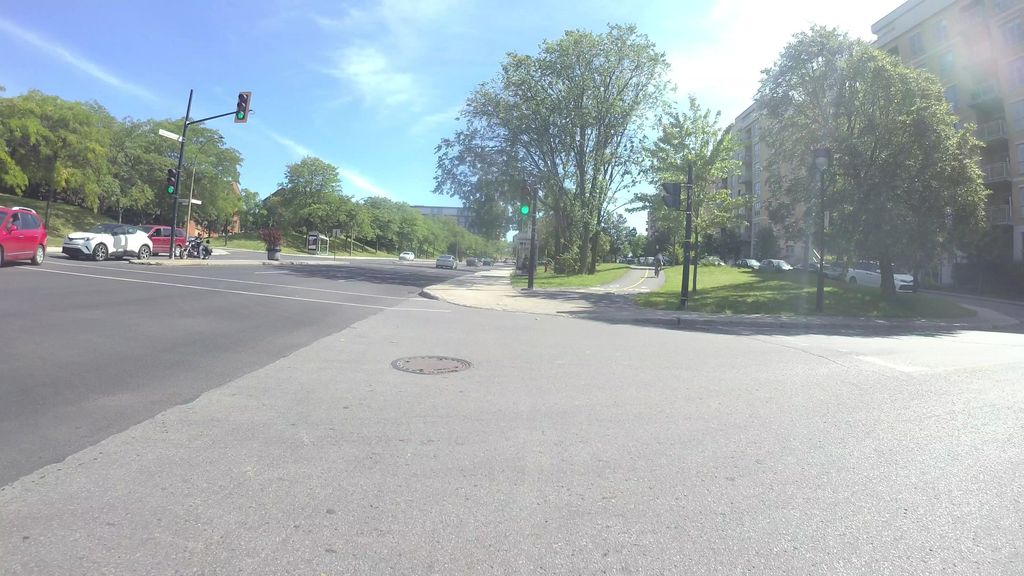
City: montreal